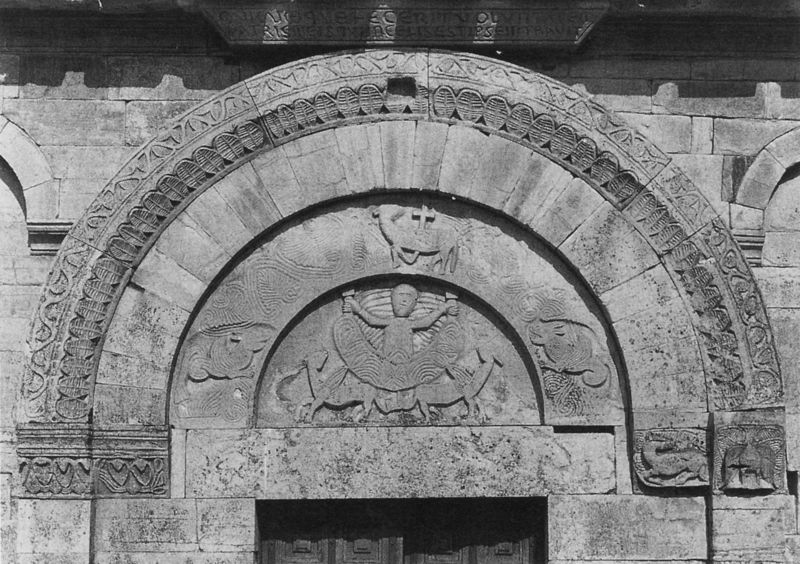
Titel: Tympanon über dem Südeingang von S. Maria della Strada
Standort: Provinz von Campobasso, Matrice (EU - Italien - Molise)
Schlagwörter: mann, grau, tür, tiere, muster, architektur, stein, kirche, figur, relief, bogen, fassade, mauer, rundbogen, detail, verzierung, foto, eingang, lamm, kreuz, torbogen, halbkreis, halbrund, portal, sandstein, jesus, romanik, opfer, kelche, tympanon, lamm gottes, +halbkreis